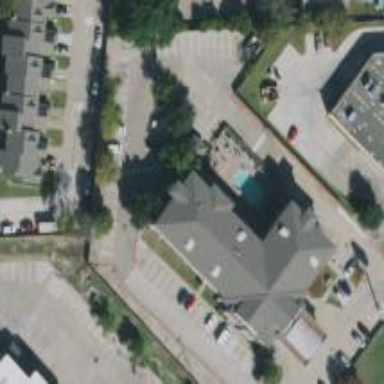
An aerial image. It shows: Hotel building.